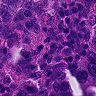
Metastatic tissue present: yes